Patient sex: M
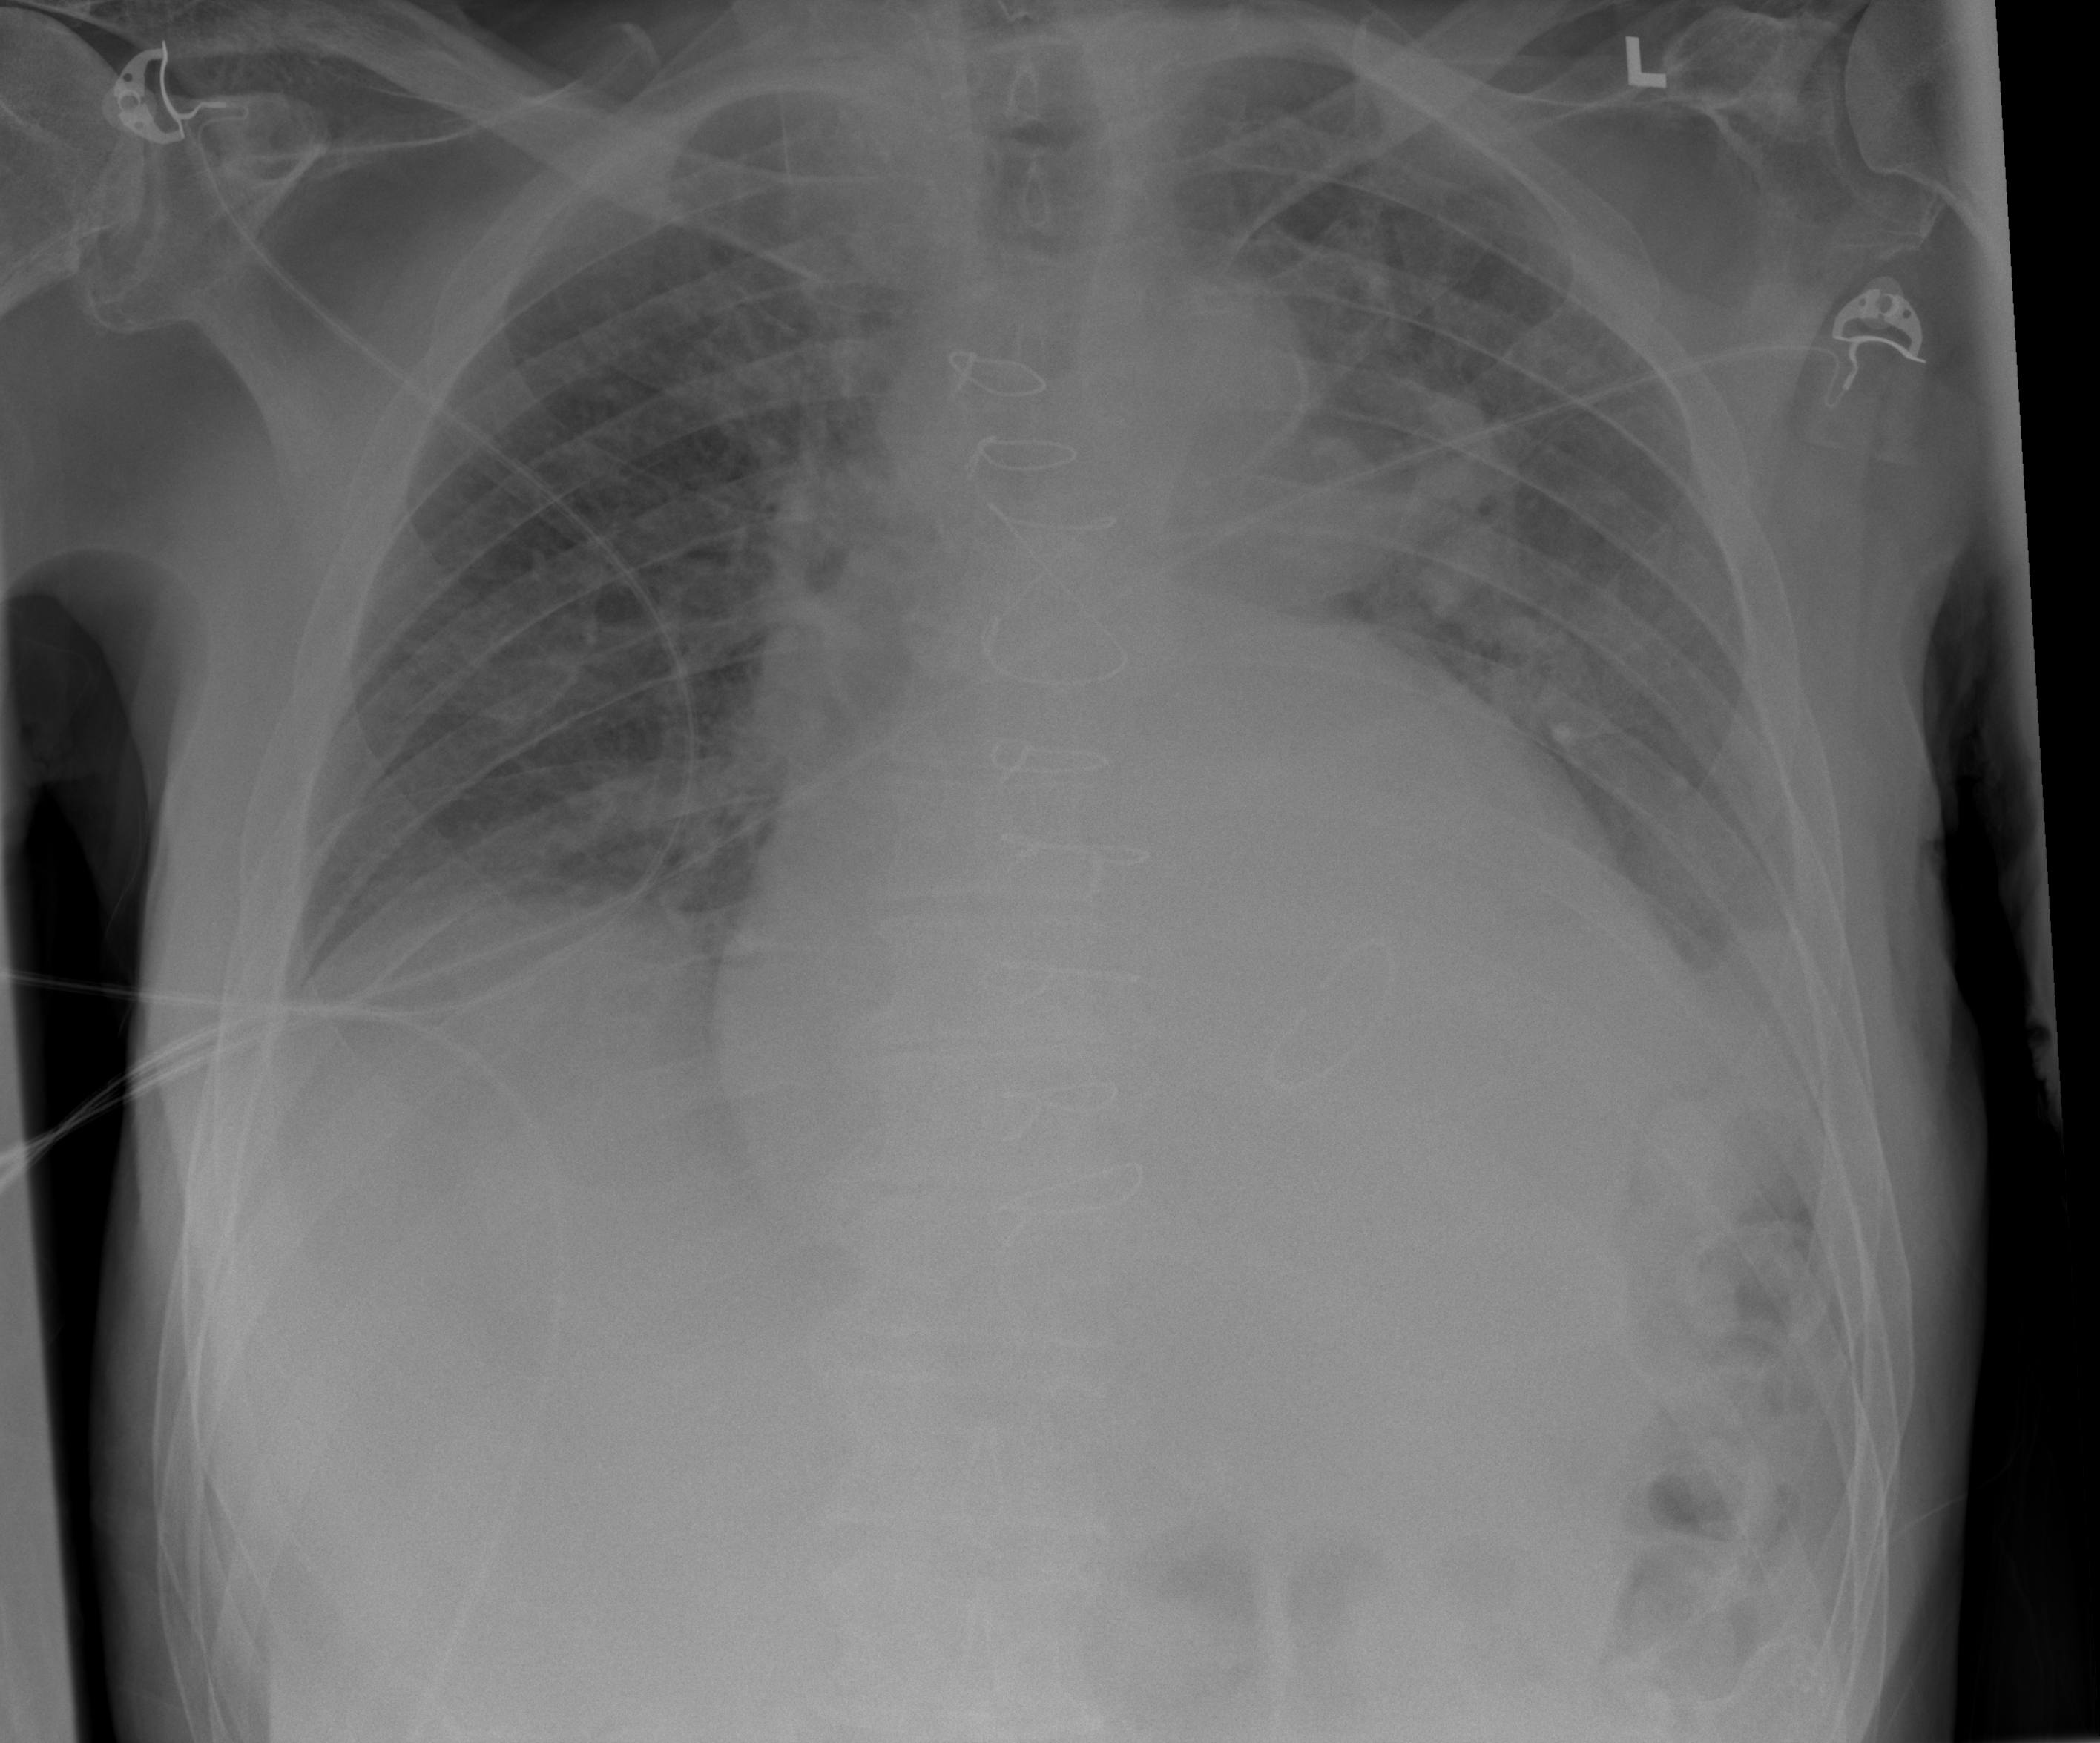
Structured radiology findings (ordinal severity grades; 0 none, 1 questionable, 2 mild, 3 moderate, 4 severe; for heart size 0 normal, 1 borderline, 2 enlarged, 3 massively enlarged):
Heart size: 3
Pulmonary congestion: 2
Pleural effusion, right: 2
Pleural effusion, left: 2
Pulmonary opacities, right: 2
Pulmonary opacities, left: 2
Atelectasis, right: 2
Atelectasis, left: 2